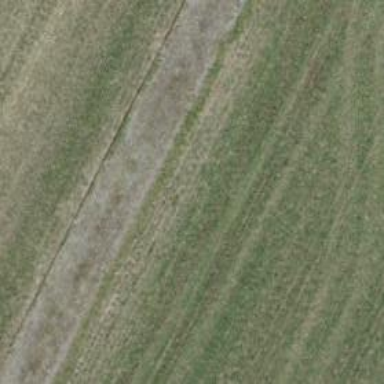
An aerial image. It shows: Bridleway.